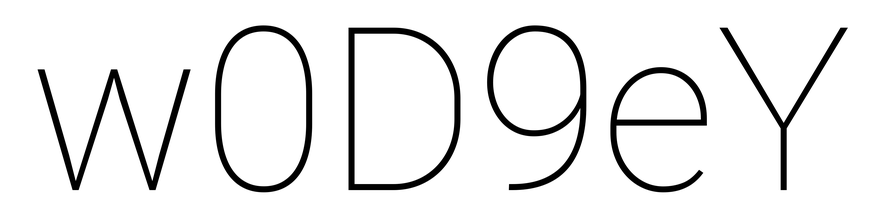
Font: Roboto_Thin